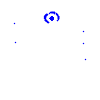
Particle: kaon